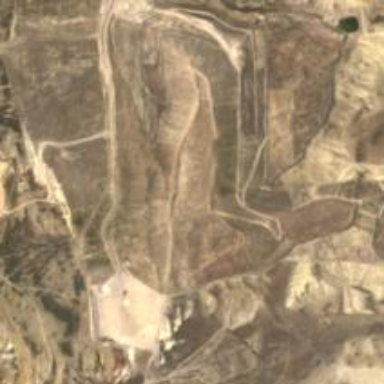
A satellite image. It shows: Quarry area.